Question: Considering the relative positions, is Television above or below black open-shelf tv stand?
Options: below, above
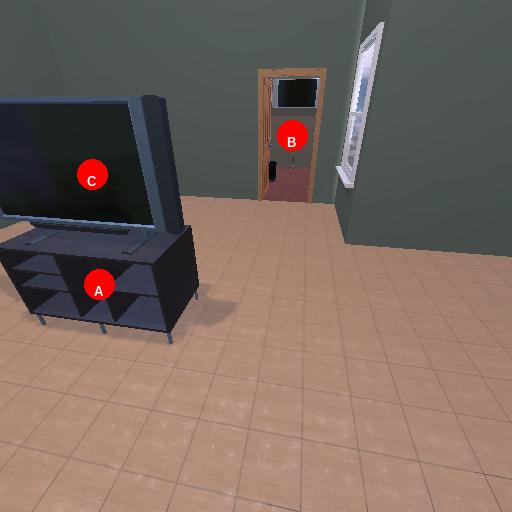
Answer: below